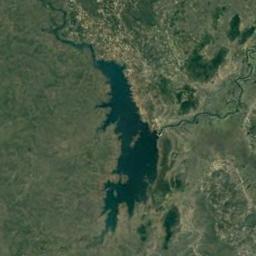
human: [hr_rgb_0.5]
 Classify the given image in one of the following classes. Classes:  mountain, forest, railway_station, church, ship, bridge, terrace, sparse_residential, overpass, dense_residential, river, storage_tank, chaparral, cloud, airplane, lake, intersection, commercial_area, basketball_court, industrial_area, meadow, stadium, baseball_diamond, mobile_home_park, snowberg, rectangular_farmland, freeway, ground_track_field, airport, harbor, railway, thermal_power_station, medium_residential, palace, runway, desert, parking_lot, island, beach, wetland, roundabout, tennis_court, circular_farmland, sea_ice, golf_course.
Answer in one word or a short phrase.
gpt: lake